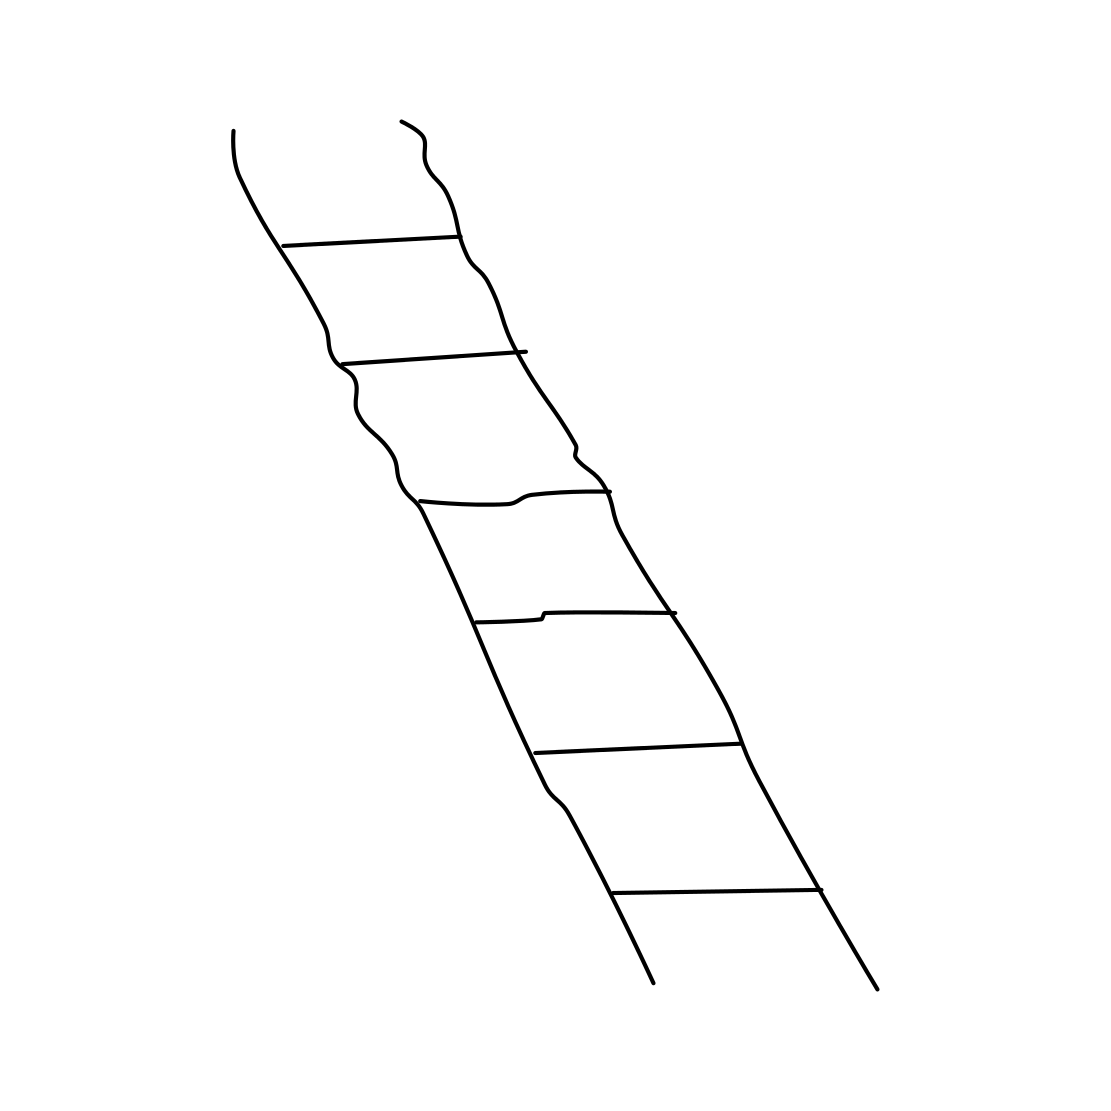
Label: ladder